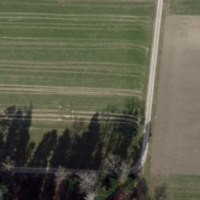
EUNIS habitat code: 52
Species observed at this site:
Prunus spinosa